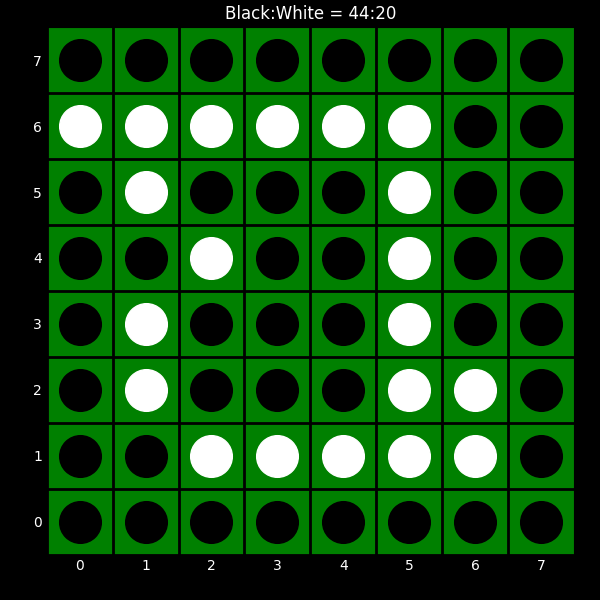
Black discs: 44
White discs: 20